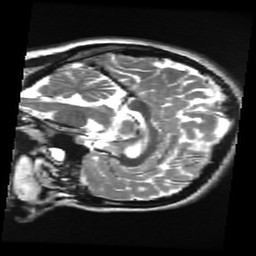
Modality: T2w
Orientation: sagittal
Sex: female
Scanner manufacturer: ge
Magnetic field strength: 3 T
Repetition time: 5 s
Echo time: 0.1015 s